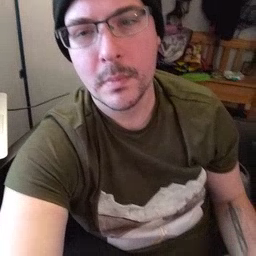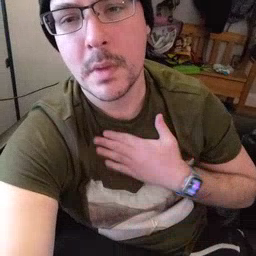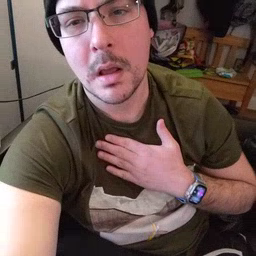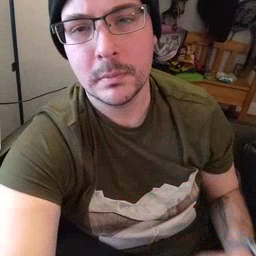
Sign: minemy